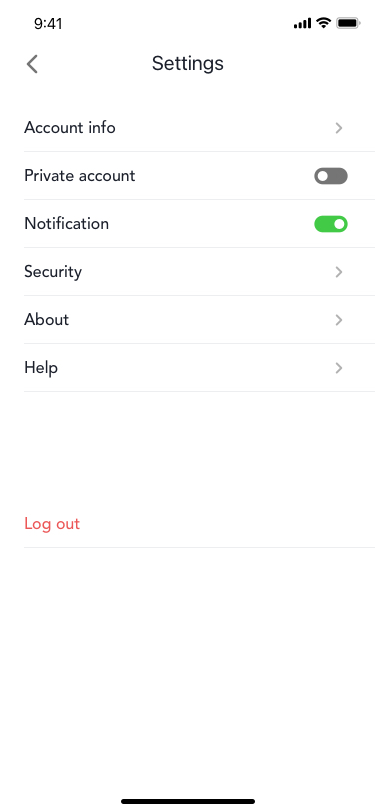
Text in this UI design:
Settings
Account info
Private account
Notification
Security
About
Help
Log out